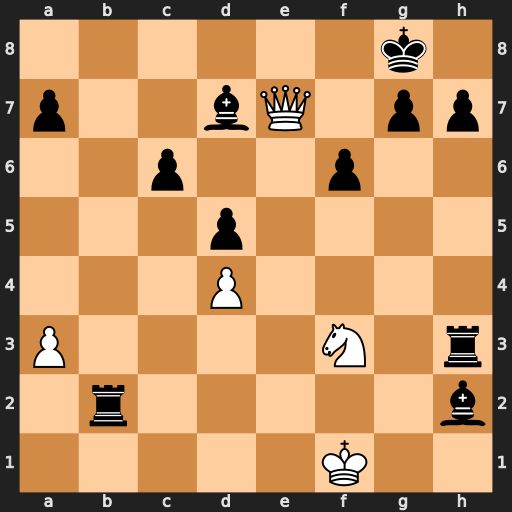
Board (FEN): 6k1/p2bQ1pp/2p2p2/3p4/3P4/P4N1r/1r5b/5K2
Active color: w
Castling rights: -
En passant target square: -
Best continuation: Qd8+ Kf7 Qxd7+